Interaction volume radius: 5 \u00c5
Interaction volume height: 40 \u00c5
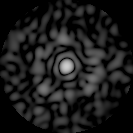
Disorder parameter: 0.8115